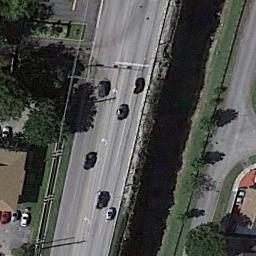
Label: freeway